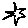
Label: star